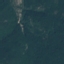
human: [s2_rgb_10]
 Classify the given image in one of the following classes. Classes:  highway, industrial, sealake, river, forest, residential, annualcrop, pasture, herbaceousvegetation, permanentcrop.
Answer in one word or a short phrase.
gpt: Forest